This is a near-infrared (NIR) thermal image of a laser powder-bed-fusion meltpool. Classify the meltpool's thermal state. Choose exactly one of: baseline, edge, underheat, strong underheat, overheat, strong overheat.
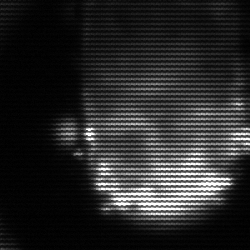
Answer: baseline